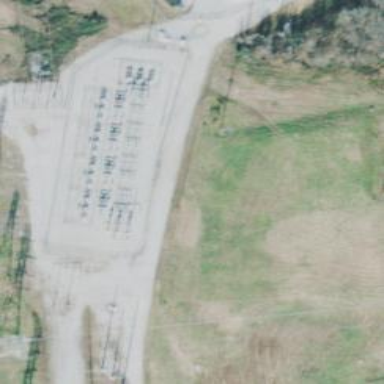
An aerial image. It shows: Power substation.